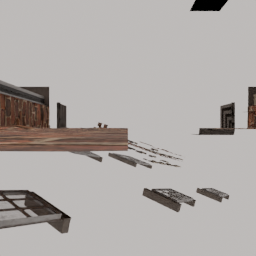
Label: architecture